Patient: sex M, age 57
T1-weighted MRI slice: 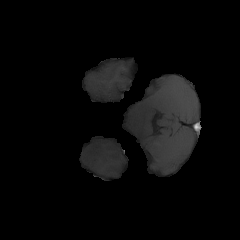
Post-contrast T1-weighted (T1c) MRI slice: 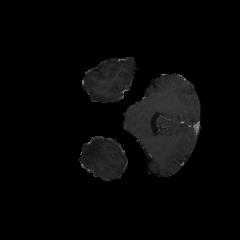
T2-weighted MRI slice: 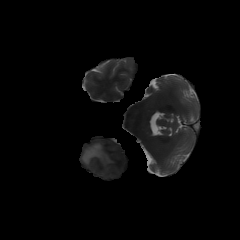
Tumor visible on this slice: yes
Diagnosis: Glioblastoma, IDH-wildtype
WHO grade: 4